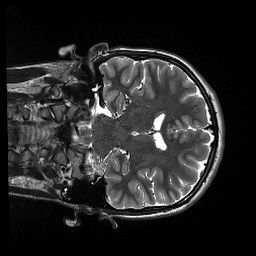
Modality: T2w
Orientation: coronal
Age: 19
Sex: male